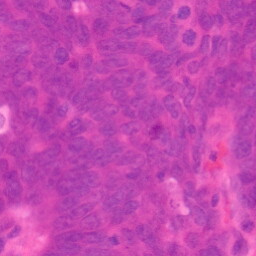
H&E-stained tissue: Colon